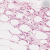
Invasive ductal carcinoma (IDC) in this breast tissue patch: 0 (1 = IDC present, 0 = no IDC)